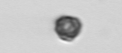
Label: nanoplankton_mix